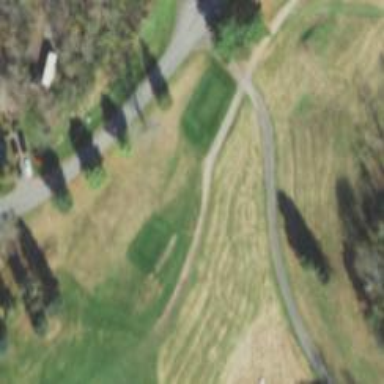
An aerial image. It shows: Path for both road and golf.